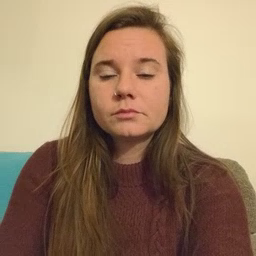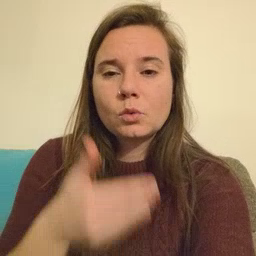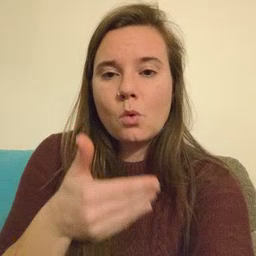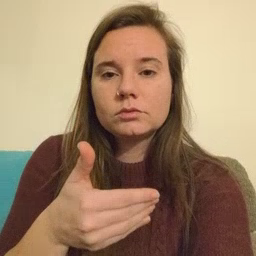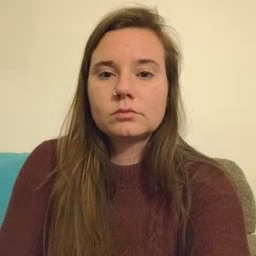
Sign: close